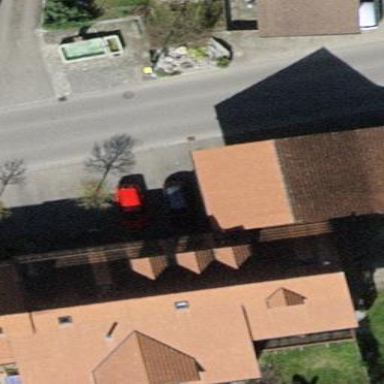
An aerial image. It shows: Gabled roof adorns the apartments building.